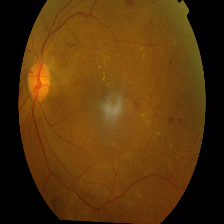
Diabetic retinopathy grade: Proliferative DR